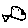
Label: fish